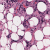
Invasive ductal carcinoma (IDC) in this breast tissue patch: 0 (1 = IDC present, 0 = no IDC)